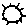
Label: sun